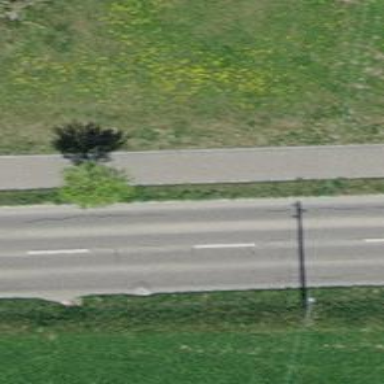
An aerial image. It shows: Asphalt cycleway.